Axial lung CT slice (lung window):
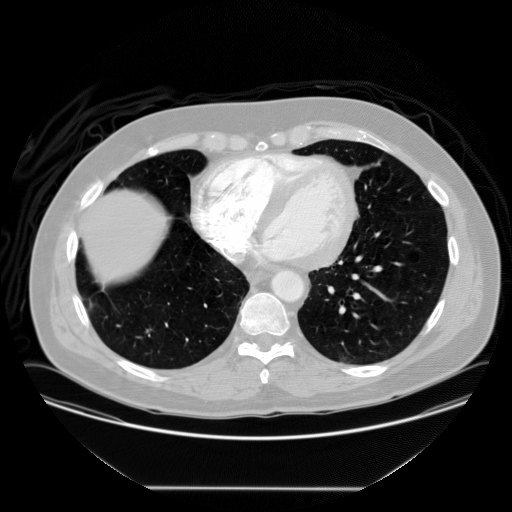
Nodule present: no